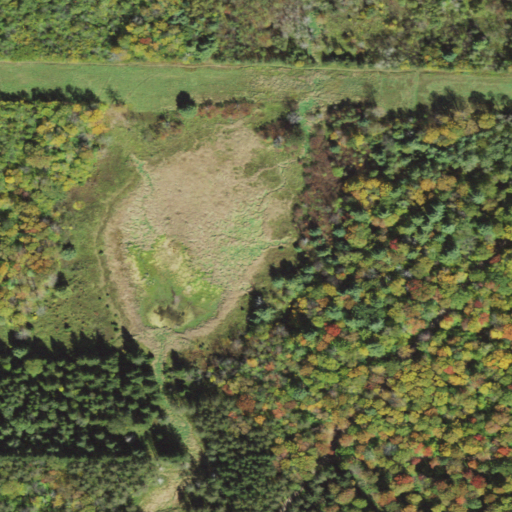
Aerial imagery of depression(s) in Pennsylvania named Bear Wallow containing deciduous forest, mixed forest, grassland, open development, herbaceous wetlands, evergreen forest, and woody wetlands